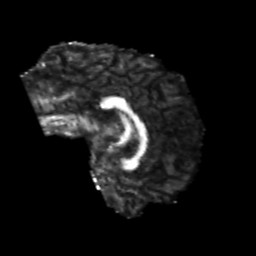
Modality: FA
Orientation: sagittal
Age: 26
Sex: male
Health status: healthy
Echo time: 0.074 s